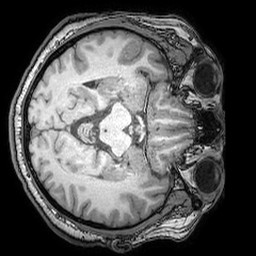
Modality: T1w
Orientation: axial
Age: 33
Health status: ill
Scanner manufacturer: philips
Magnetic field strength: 3 T
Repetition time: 0.007 s
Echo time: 0.0035 s